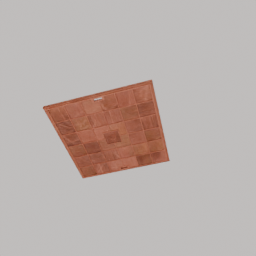
Label: mechanical